Question: I am a newcomer in Ruby.
I have a sample (input text) like:
'''
Message:
update attributes in file and commit version
----
Modified
'''
I need to put in line the row after "message" tag. Note that this row can be and close with "message" like
'''
Message:update attributes in file and commit version
'''
I've tried like this:
'''
if line =~/Message/
'''
But of course it doesn't search the next row.
Can anyone help me how to catch rows between tags "Message" and "---"
If you know some examples please type a link
Update: the whole code
'''
require 'csv'
data = []
File.foreach("new7.txt") do |line|
line.chomp!
if line =~ /Revision/
data.push [line]
elsif line =~ /Author/
if data.last and not data.last[1]
data.last[1] = line
else
data.push [nil, line]
end
elsif line=~/^Message:(.*)^-/m
if data.last and not data.last[2]
data.last[2] = line
else
data.push [nil, nil, line]
end
end
end
CSV.open('new1.csv', 'w') do |csv|
data.each do |record|
csv << record
end
enter code here
'''
Input file:
'''
Revision: 37407
Author: imakarov
Date: 21 iiunia 2013 g. 10:23:28
Message:my infomation
dmitry name
'''
Output csv file:

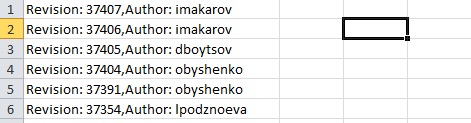
Answer: You can use '/^Message:(.*)^---/m' as your regex. The '/m' allows you to match across line boundaries. See <URL>
Update #1: Here's sample output from irb:
'''
Peters-MacBook-Air-2:bot palfvin$ irb
1.9.3p194 :001 > line = "
Message:first-line
second-line
---
third-line"
=> "
Message:first-line
second-line
---
third-line"
1.9.3p194 :002 > line =~ /^Message:(.*)^-/m
=> 1
1.9.3p194 :003 > $1
=> "first-line
second-line
"
1.9.3p194 :004 >
'''